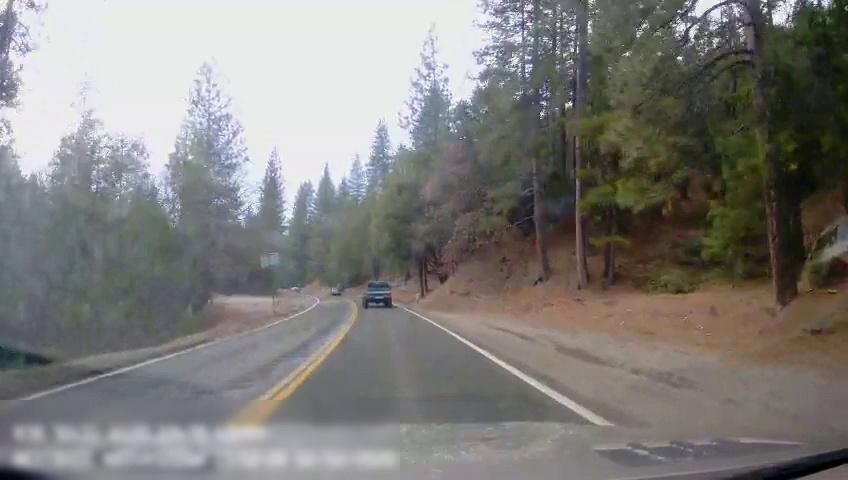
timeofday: Day
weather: Sunny
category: Drivable Space
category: Vehicles | Truck
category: Lanes | Current Lane
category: Lanes | Opposite Lane
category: Lanes | Opposite Lane
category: Lanes | Opposite Lane